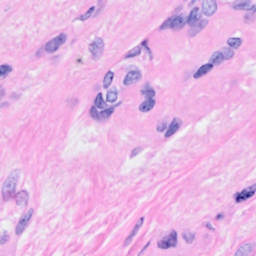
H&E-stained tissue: Breast